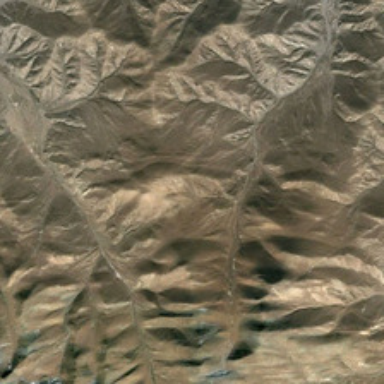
It is a piece of irregular khaki mountain .